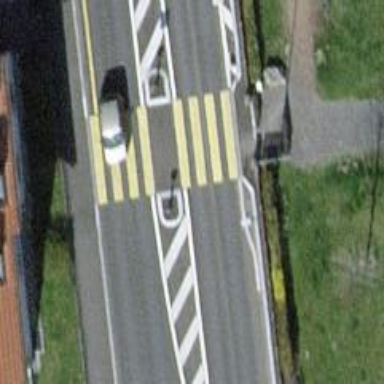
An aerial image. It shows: Marked zebra crossing with island.